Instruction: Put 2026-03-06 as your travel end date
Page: home
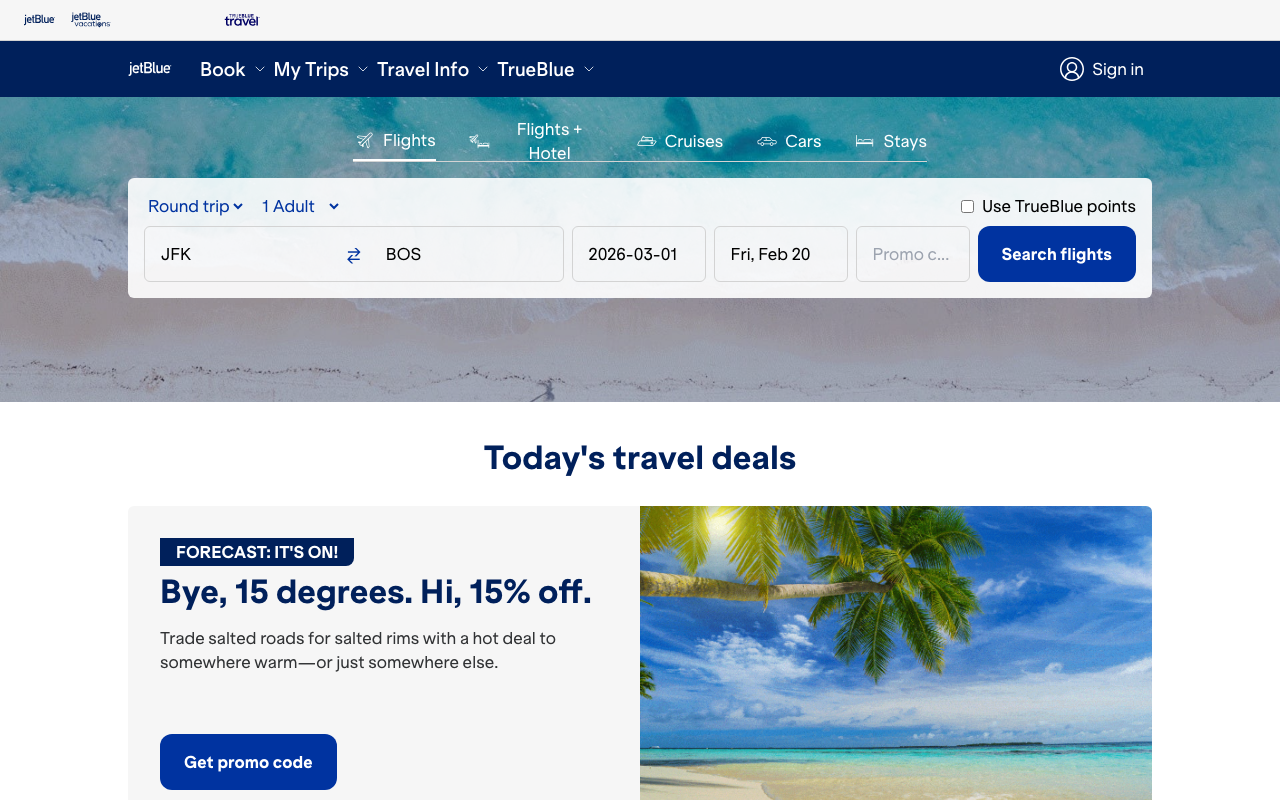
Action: type